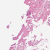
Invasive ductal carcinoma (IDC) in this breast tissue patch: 0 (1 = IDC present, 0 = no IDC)